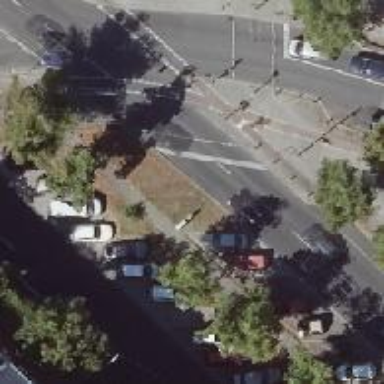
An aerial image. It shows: Road with traffic signals.